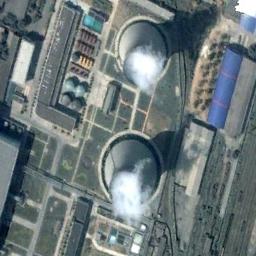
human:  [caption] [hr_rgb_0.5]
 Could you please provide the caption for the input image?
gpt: In the thermal power station, there are neatly planned factories and good greening, and there are two cooling towers that emit steam .

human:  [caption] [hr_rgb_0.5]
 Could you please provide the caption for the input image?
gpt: The thermal power station is on the grass next to some buildings with white mist above .

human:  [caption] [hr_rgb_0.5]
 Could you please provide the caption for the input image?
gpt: Many buildings of different shapes and sizes are beside the thermal power station .

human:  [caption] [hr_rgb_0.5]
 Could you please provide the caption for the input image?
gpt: There is a thermal power station that is emitting smoke between two roads .

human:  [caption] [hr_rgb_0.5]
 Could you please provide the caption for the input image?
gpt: There are some green lawns and two chimneys on the thermal power station .